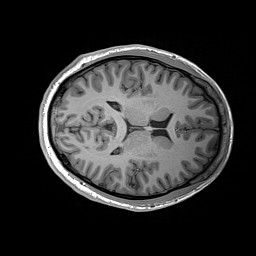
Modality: T1w
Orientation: axial
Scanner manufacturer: siemens
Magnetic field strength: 3 T
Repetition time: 2.2 s
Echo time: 0.00244 s